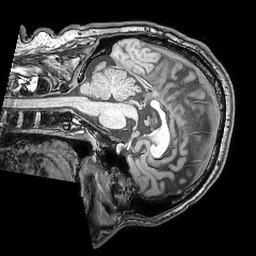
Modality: T1w
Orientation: sagittal
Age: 32
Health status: ill
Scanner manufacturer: philips
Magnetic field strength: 3 T
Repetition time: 0.007 s
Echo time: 0.0035 s